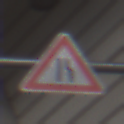
Verkehrszeichen: EinseitigVerengteFahrbahnRechts
Umgebung: Roofed, Urban
Tageszeit: MorningAfternoon
Wetter: PartlyCloudy
Licht: Natural
Jahreszeit: NotSpecified
Kontrast: MediumContrast